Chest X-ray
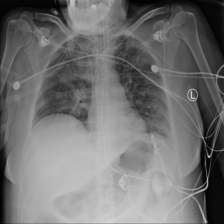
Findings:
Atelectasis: negative
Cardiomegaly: negative
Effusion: negative
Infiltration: positive
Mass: negative
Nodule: negative
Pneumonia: negative
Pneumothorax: negative
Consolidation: positive
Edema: negative
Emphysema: negative
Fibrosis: negative
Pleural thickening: negative
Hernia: negative